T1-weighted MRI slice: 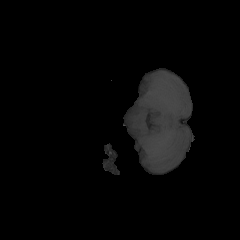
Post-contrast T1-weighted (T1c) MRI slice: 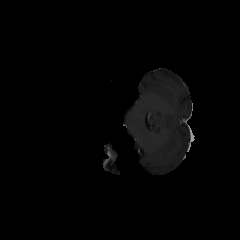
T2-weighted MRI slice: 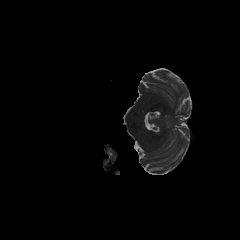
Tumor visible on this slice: no